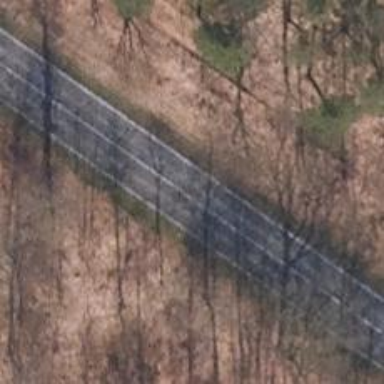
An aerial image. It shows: Asphalt road classified as primary highway.